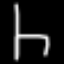
Label: chair